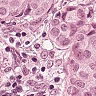
Metastatic tissue present: yes